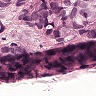
Metastatic tissue present: yes